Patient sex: M
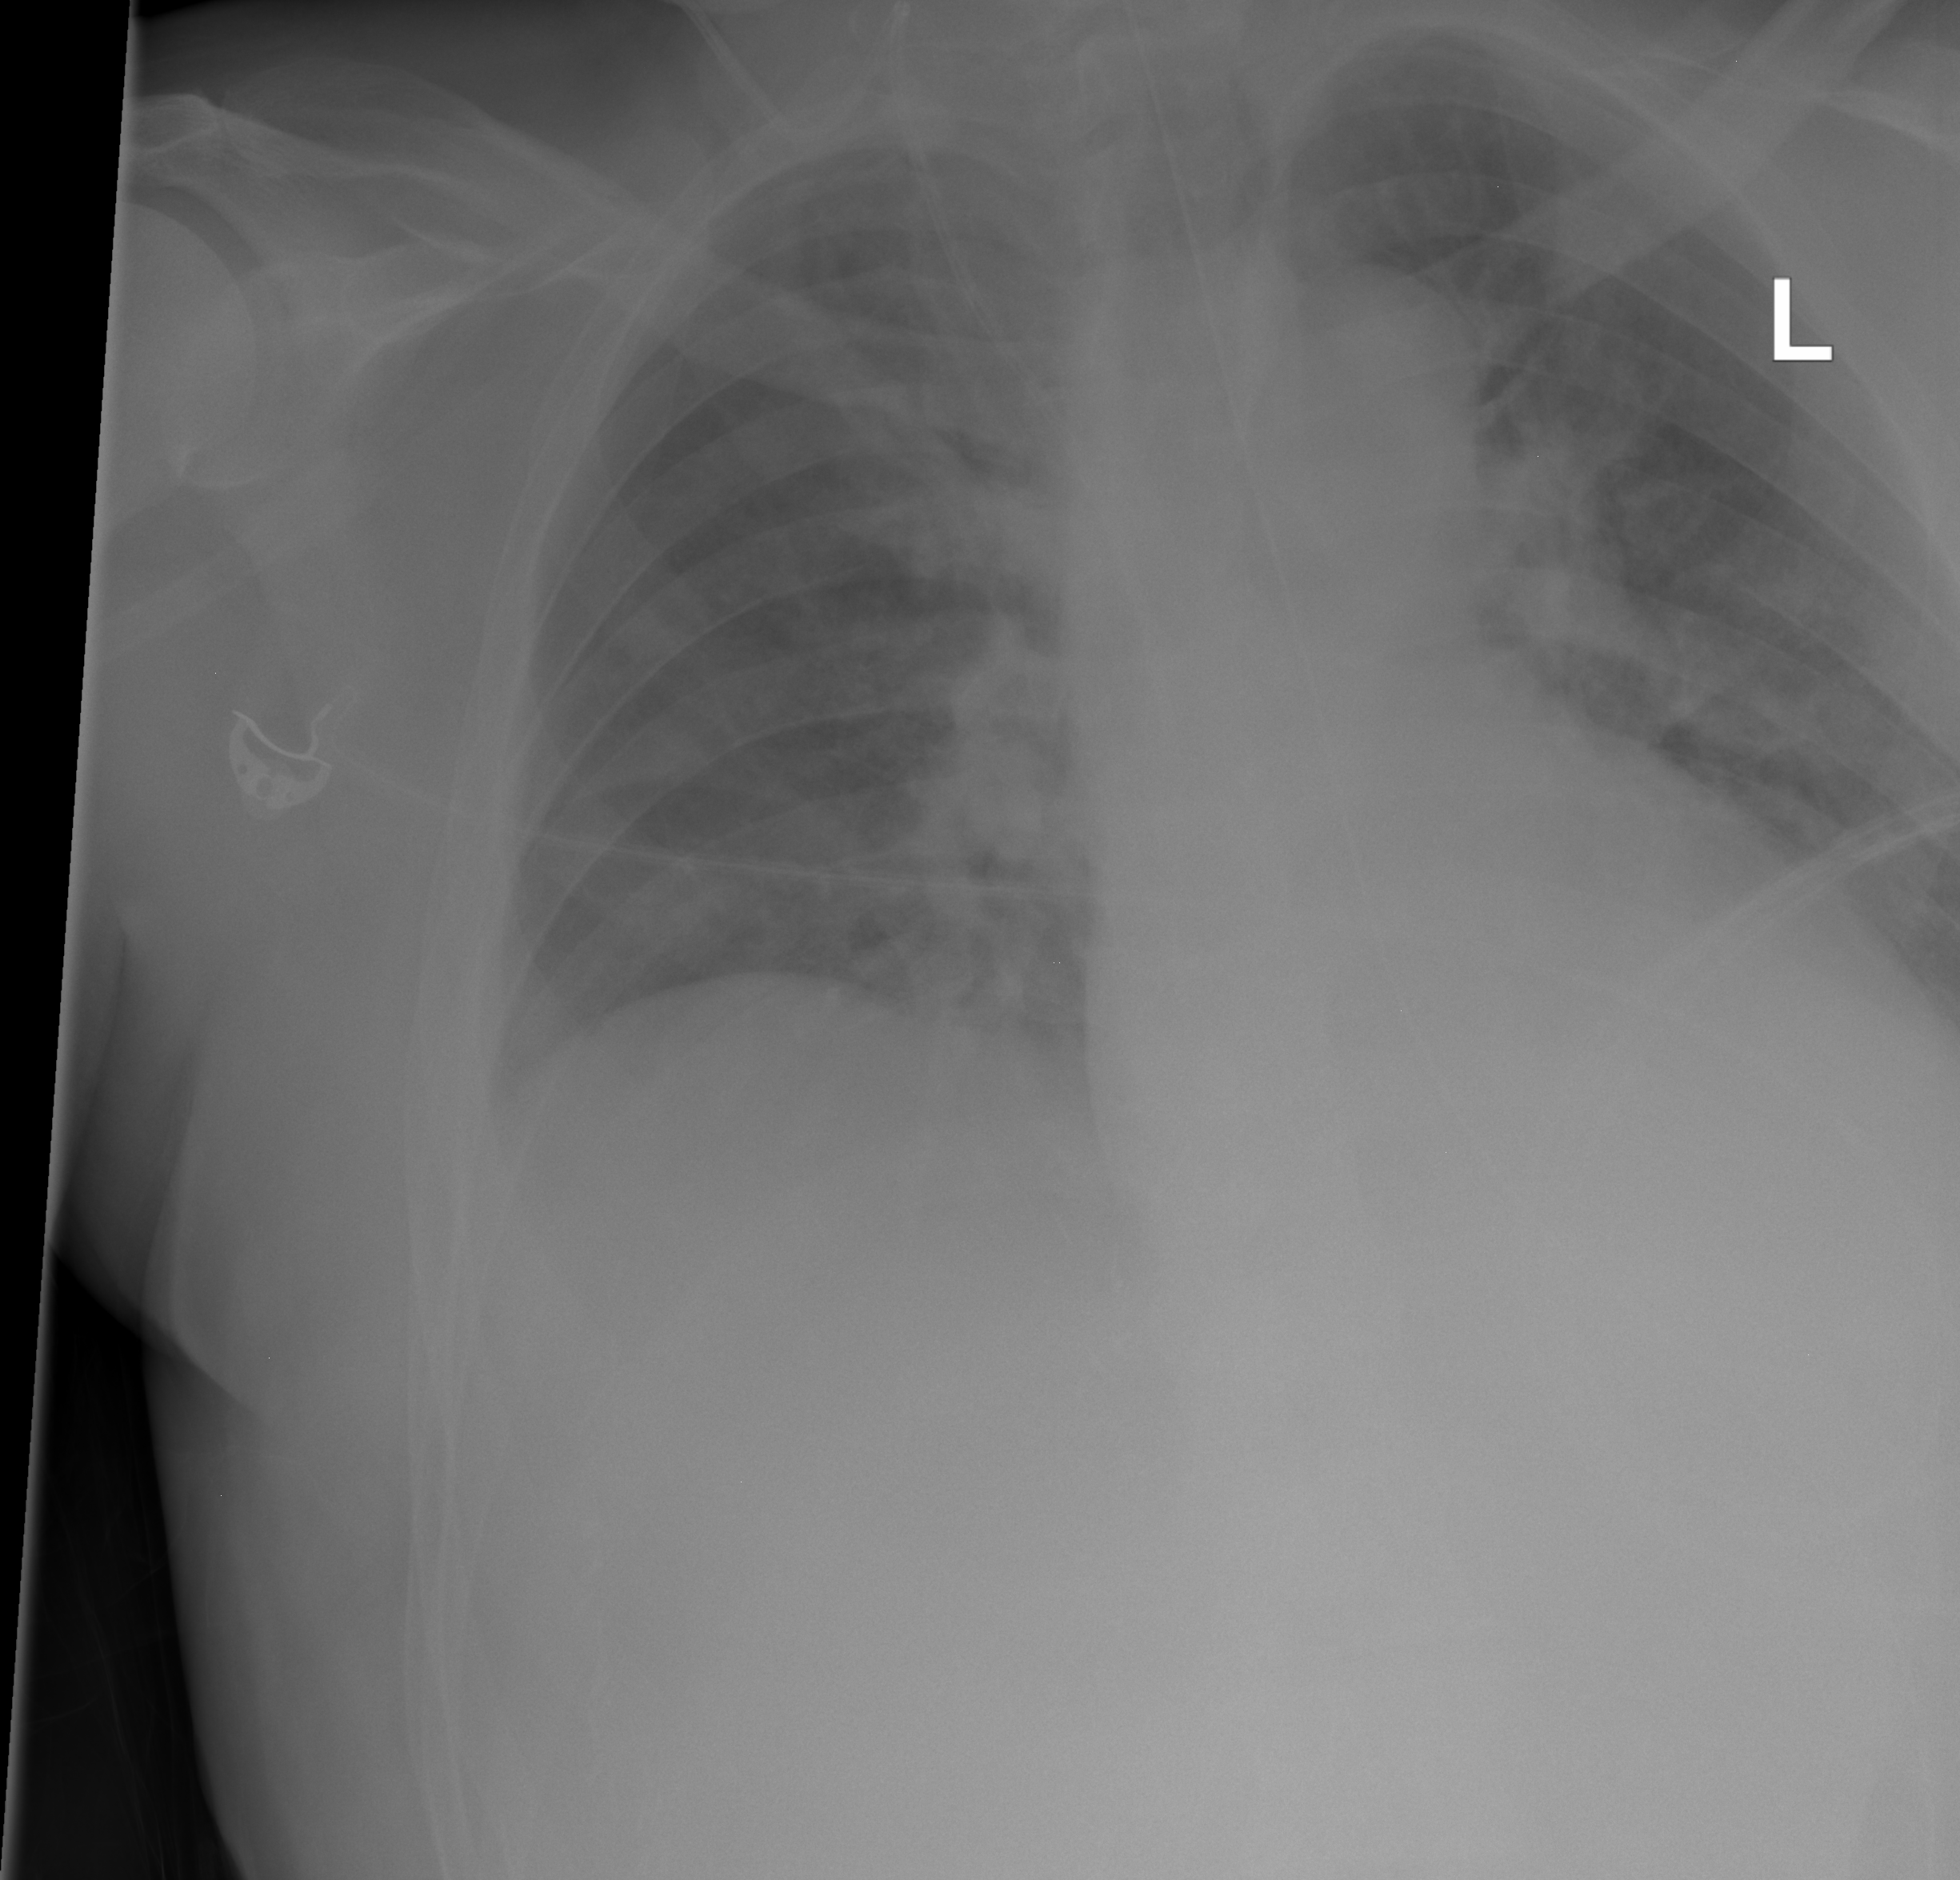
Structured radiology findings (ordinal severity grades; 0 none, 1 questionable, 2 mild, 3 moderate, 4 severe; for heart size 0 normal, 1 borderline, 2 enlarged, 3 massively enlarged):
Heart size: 2
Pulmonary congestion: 0
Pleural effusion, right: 1
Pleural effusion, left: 2
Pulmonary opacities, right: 0
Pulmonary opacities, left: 0
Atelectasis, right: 0
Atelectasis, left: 2